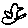
Label: bird